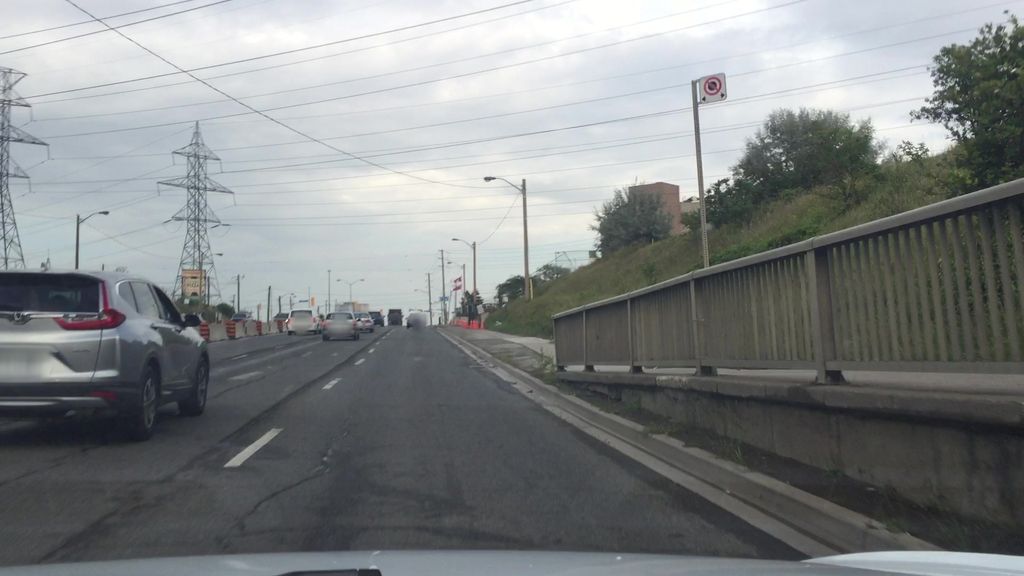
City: toronto